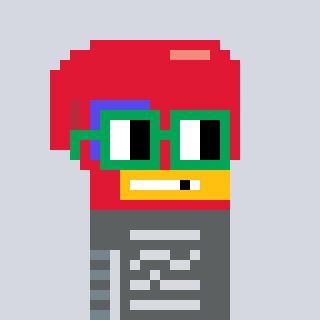
a pixel art character with square green glasses, a boxing glove-shaped head and a green-colored body on a cool background